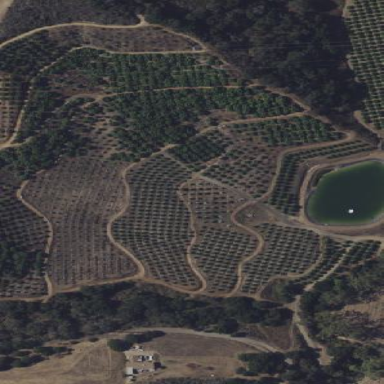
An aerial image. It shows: Orchard.